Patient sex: F
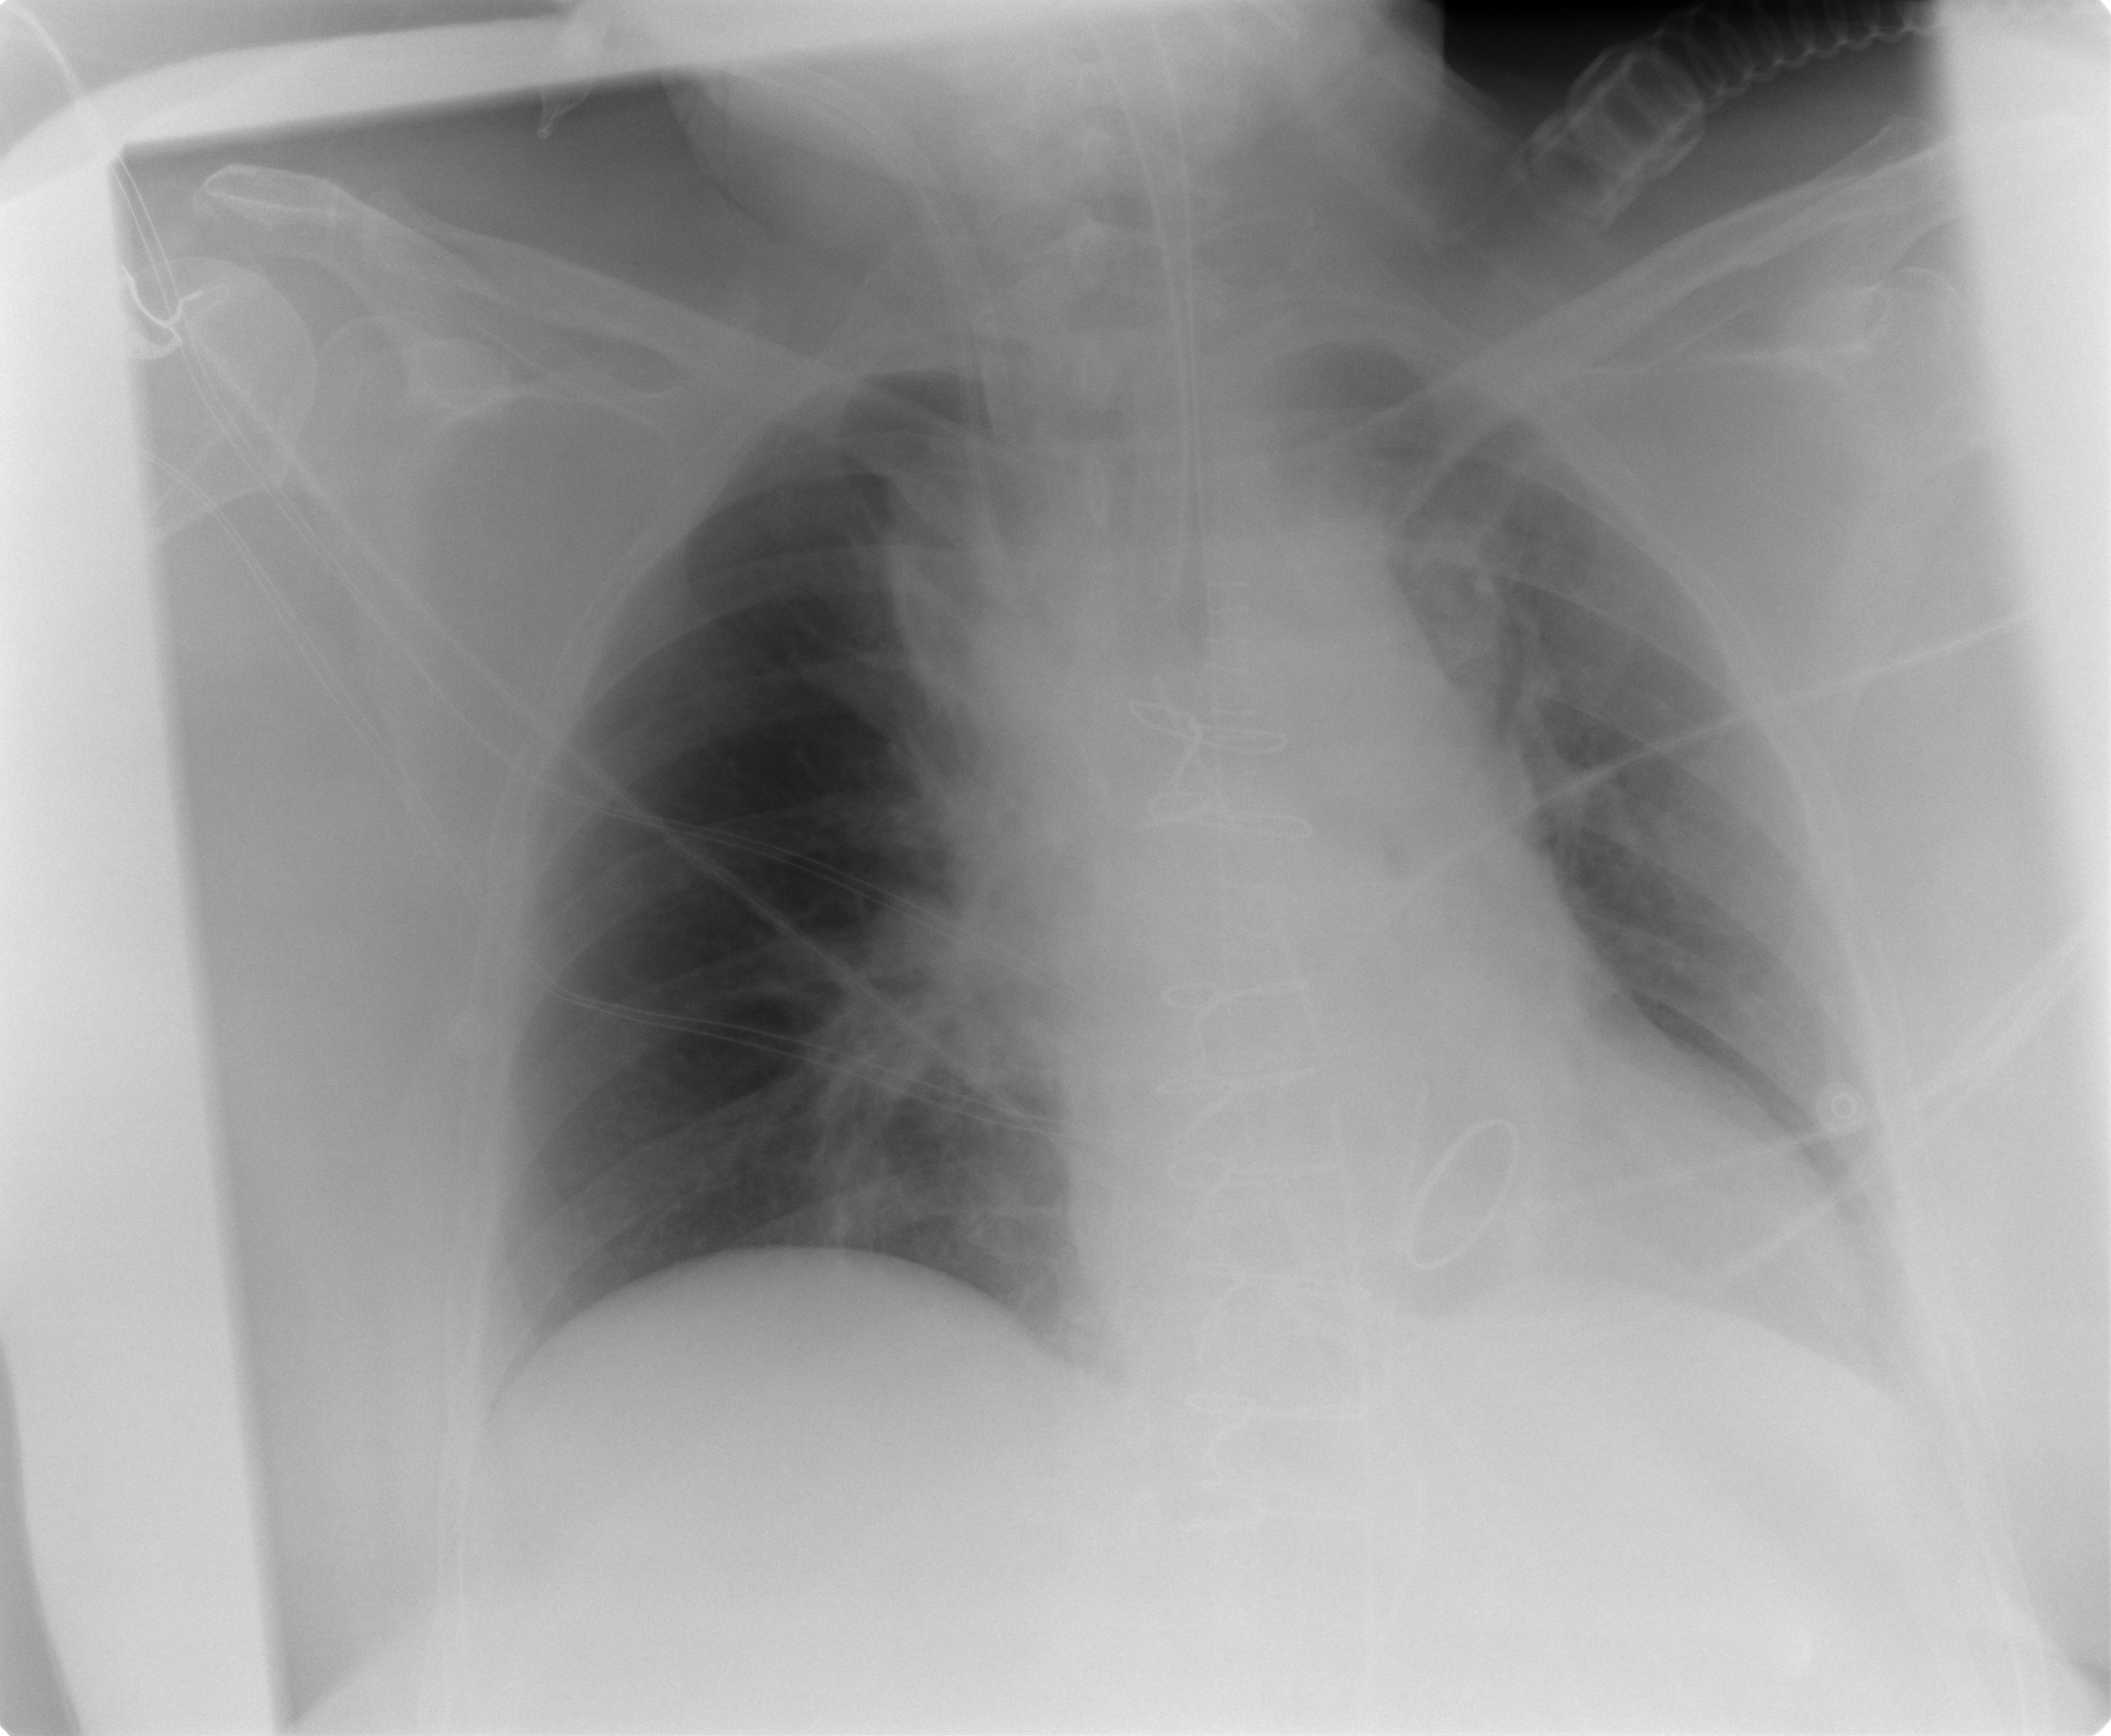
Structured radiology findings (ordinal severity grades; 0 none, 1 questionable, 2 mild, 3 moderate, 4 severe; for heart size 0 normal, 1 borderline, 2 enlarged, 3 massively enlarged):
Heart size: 0
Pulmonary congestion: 2
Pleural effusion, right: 0
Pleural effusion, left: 1
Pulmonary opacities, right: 2
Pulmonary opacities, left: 0
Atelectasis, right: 2
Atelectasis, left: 1